Question: It is mucking up the display of my unit tests, is there a simple way to turn it off?

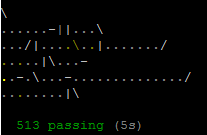
Answer: Ah found it! Run 'npm config set spin=false' will disable it